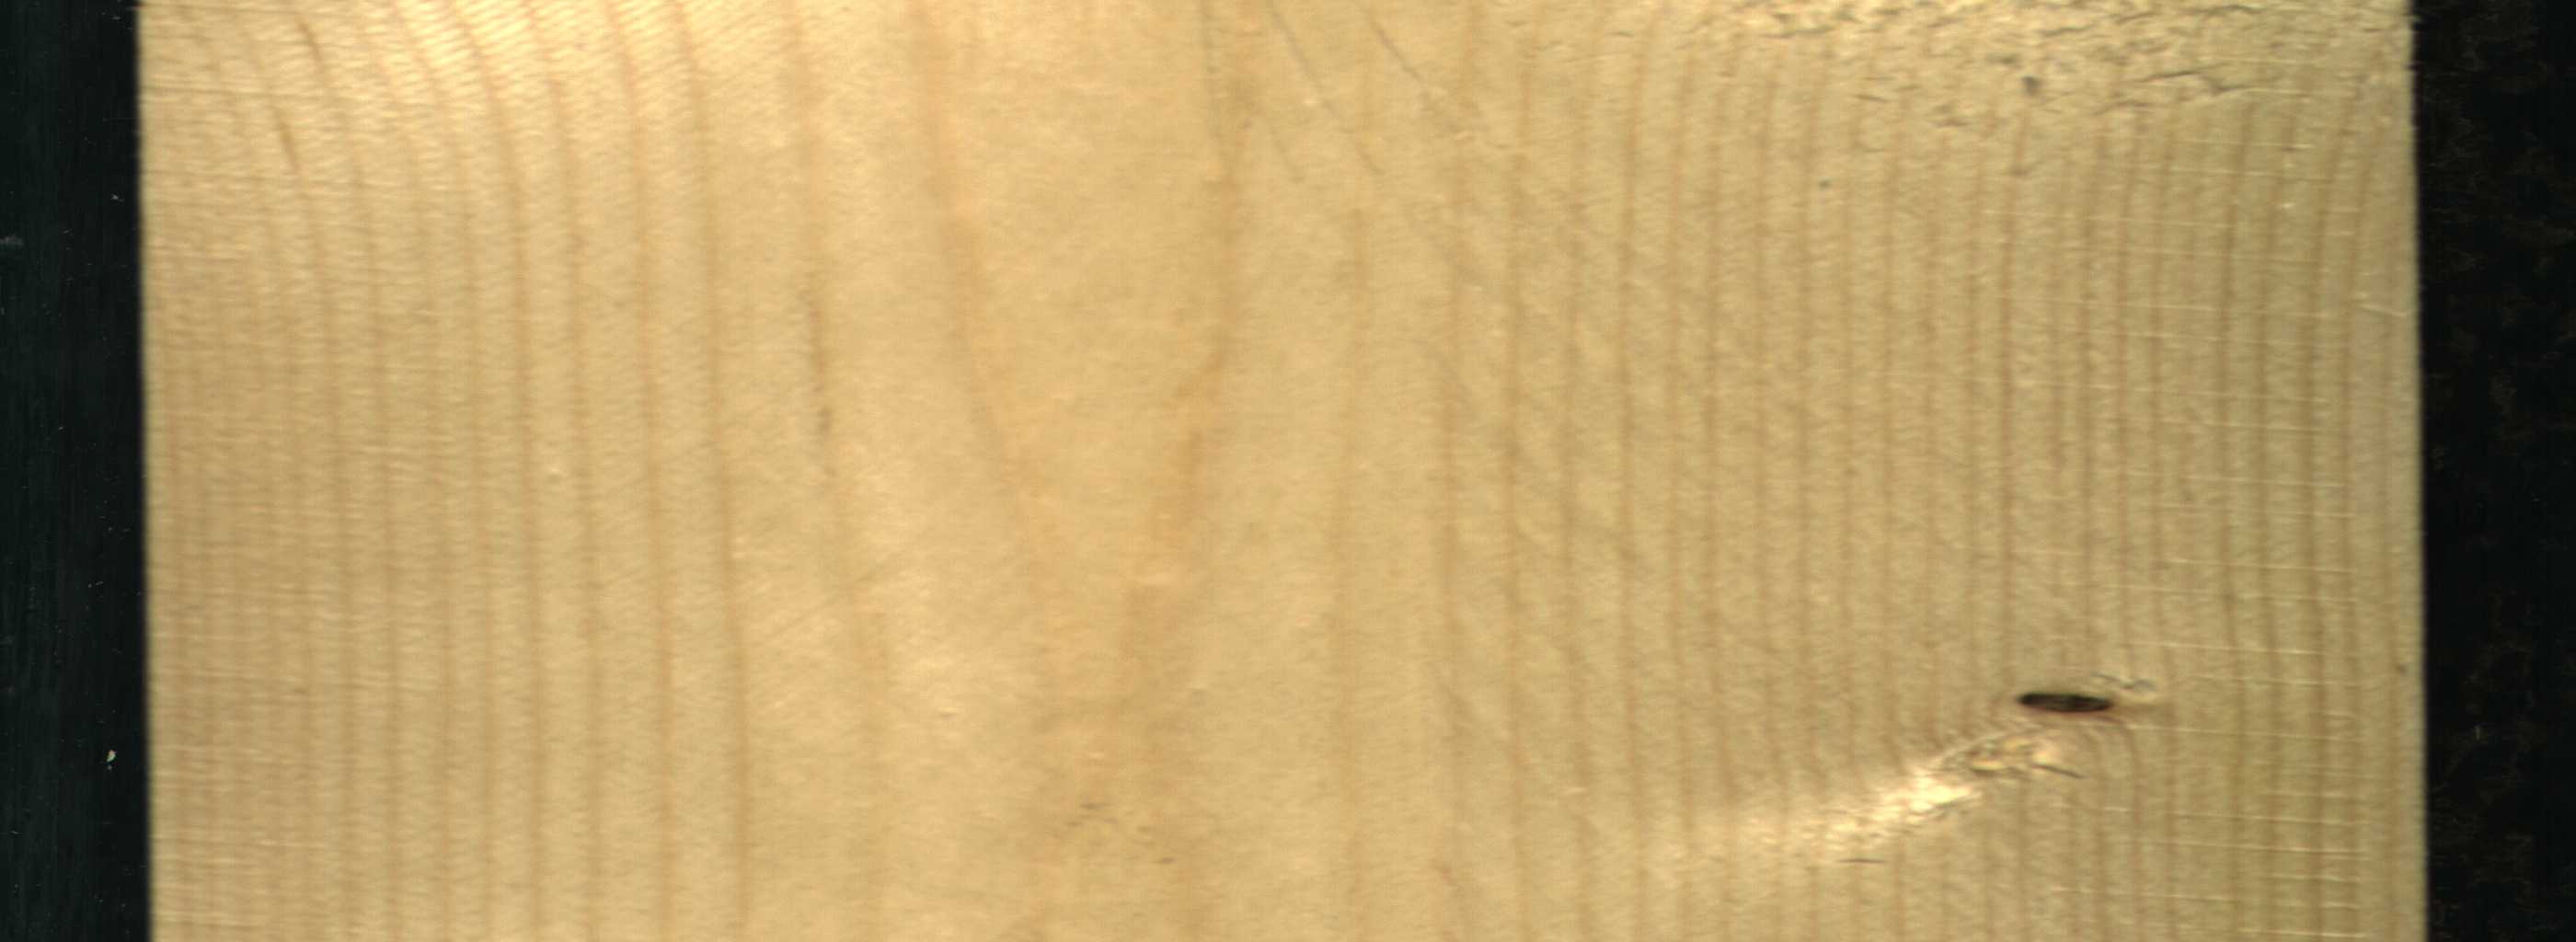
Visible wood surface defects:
Dead_Knot